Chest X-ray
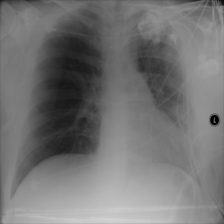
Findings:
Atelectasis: positive
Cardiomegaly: negative
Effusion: negative
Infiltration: negative
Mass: negative
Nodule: negative
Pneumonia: negative
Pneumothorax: positive
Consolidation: negative
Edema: negative
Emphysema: positive
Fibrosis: negative
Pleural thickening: negative
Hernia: negative